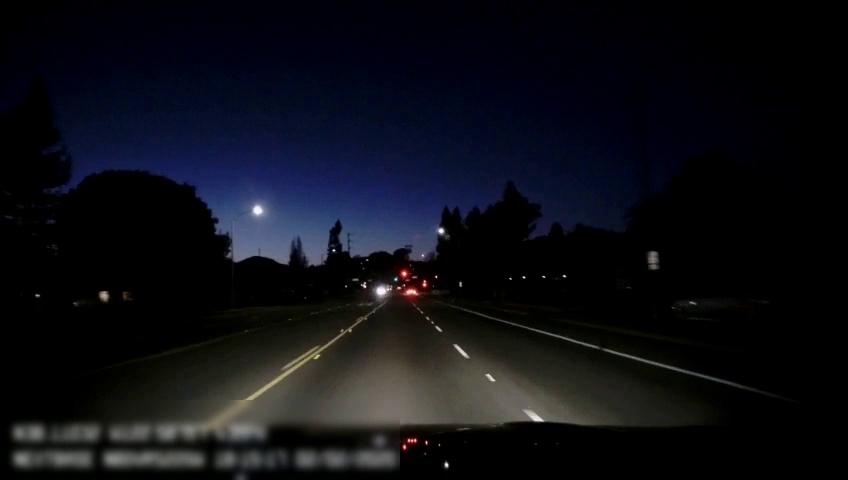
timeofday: Night
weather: Other
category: Drivable Space
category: Drivable Space
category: Vehicles | SUV
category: Lanes | Alternate Lane
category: Lanes | Current Lane
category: Lanes | Current Lane
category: Lanes | Opposite Lane
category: Lanes | Opposite Lane